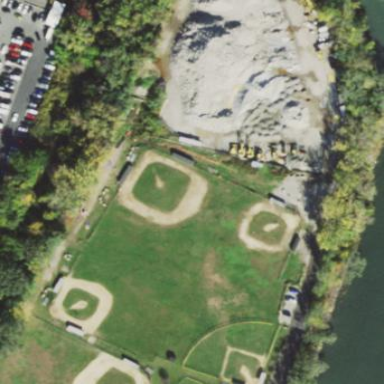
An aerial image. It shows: Baseball pitch for leisure land.